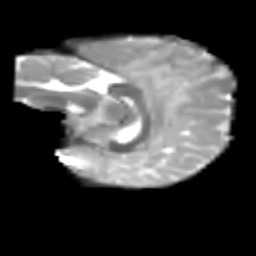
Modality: T2w
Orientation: sagittal
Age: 8
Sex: female
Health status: healthy